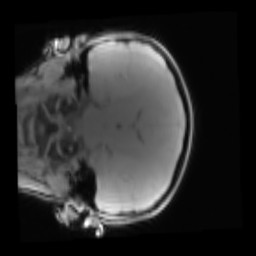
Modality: PDw
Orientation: coronal
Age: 10
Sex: male
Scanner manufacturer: siemens
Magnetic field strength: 3 T
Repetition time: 0.25 s
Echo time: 0.00103 s